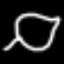
Label: leaf